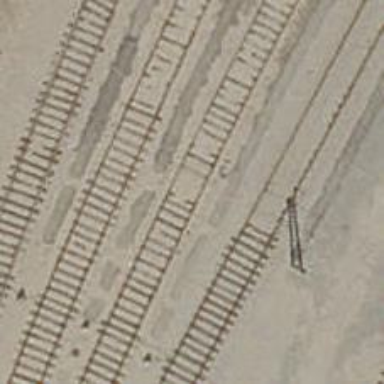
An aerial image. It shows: Railway yard with electrified contact lines.